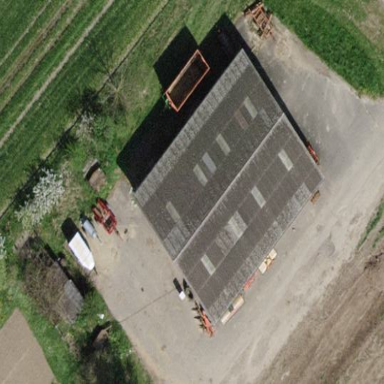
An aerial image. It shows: Farmyard area.